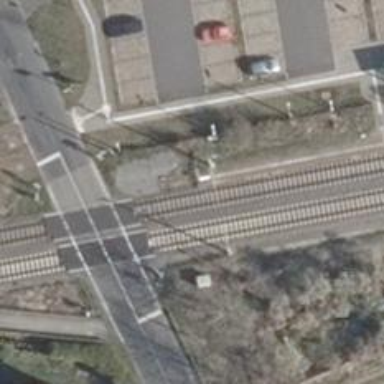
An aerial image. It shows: Platform edge at railway station.